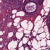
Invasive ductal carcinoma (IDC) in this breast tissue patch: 1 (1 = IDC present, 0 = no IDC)